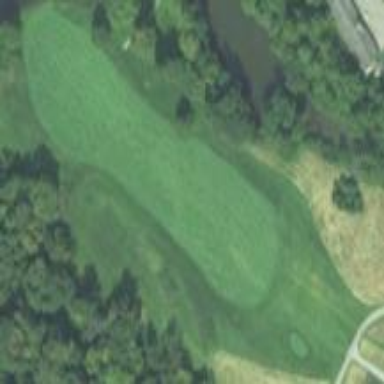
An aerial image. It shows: Rough area in golf course.